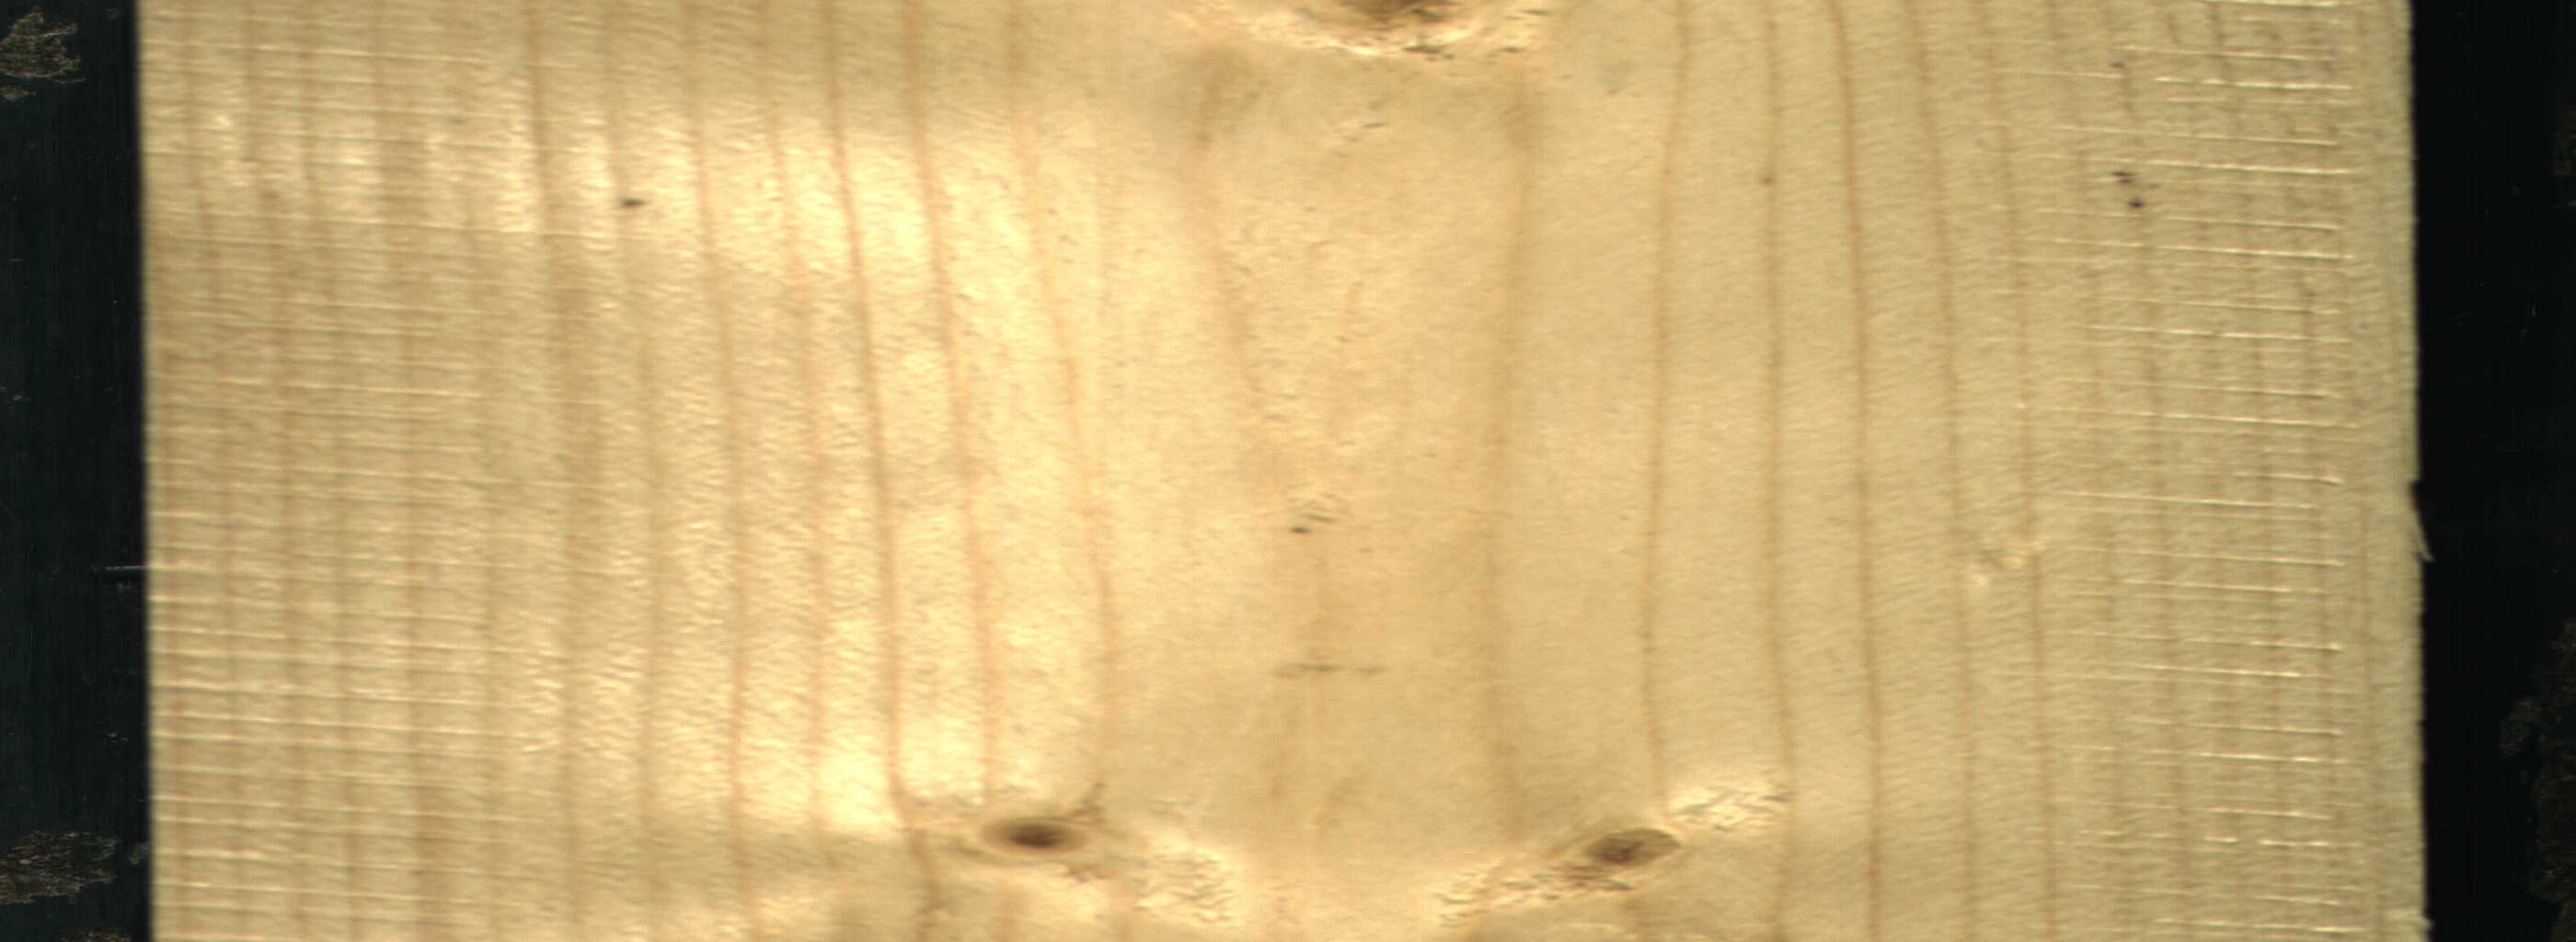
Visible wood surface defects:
Live_Knot
Live_Knot
Live_Knot